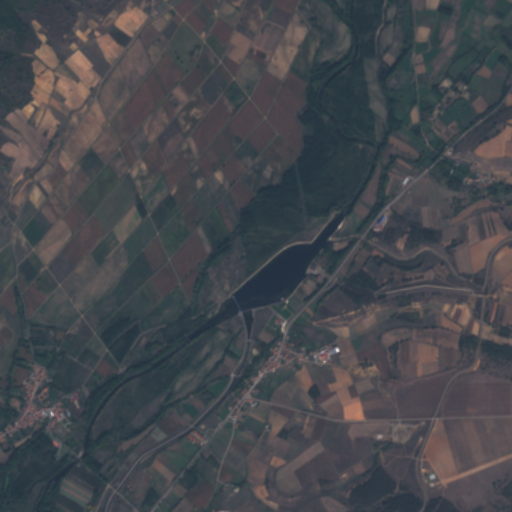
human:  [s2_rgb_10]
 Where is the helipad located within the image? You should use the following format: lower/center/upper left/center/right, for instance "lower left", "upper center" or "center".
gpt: The helipad is located in the lower right of the image.
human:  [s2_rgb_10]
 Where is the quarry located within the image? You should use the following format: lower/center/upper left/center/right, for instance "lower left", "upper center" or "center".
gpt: The quarry is located in the upper right of the image.
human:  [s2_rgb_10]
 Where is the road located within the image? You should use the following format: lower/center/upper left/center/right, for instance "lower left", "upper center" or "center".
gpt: There is no road in the image.